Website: crate-barrel
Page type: cart
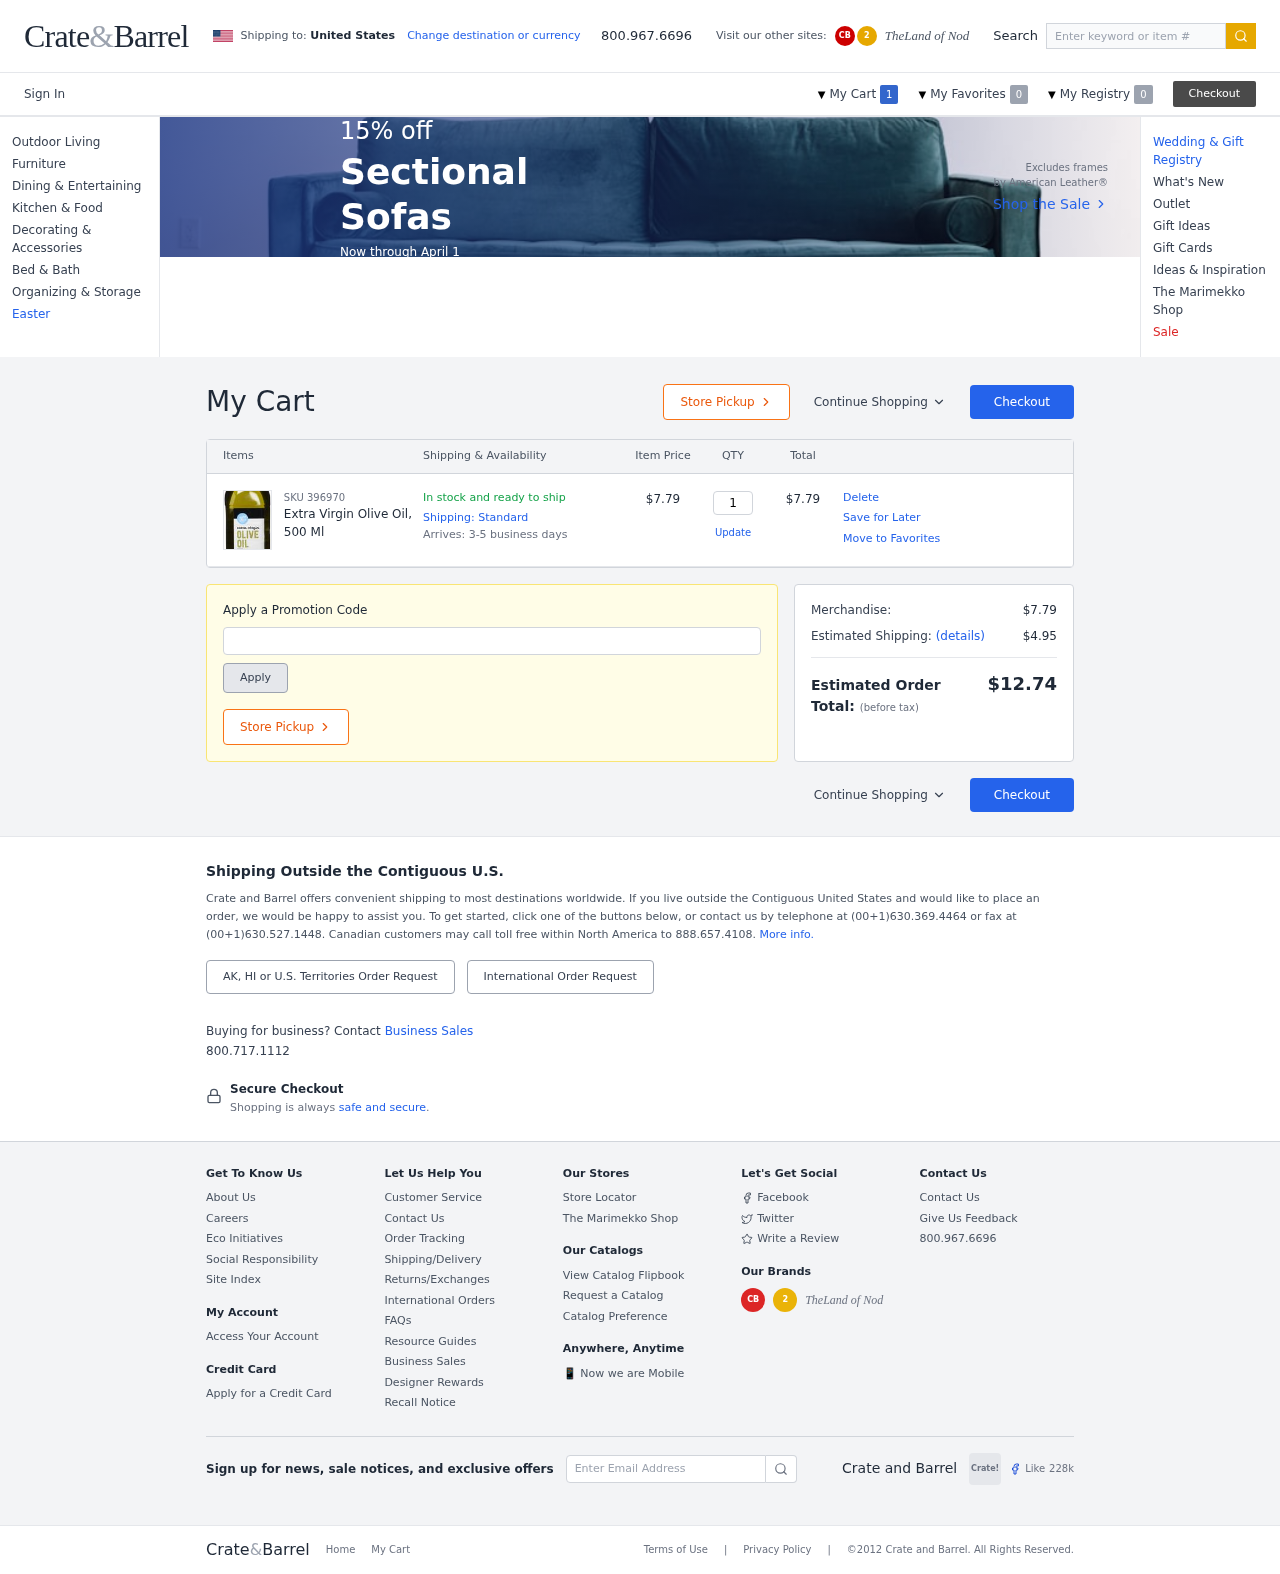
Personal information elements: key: PII_PROMO_CODE
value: QWNSAVE
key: PII_COUNTRY
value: United States
Product elements: key: PRODUCT1_NAME
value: Extra Virgin Olive Oil, 500 Ml
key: PRODUCT1_PRICE
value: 7.79
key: PRODUCT1_QUANTITY
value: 1
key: PRODUCT1_SKU
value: SKU 396970
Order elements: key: ORDER_NUM_ITEMS
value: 1
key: ORDER_ITEM_TOTAL
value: $7.79
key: ORDER_SUBTOTAL
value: $7.79
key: ORDER_SHIPPING_COST
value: $4.95
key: ORDER_TOTAL
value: $12.74
Search elements: key: HEADER_SEARCH
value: Enter keyword or item #